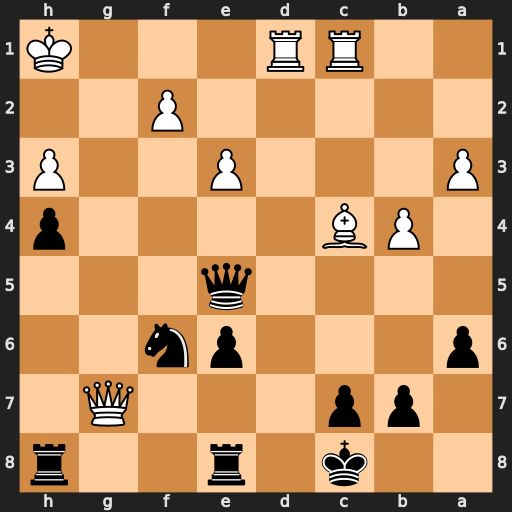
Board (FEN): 2k1r2r/1pp3Q1/p3pn2/4q3/1PB4p/P3P2P/5P2/2RR3K
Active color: b
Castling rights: -
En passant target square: -
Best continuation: Rhg8